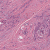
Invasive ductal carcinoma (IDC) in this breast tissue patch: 1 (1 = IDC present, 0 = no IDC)